Interaction volume radius: 5 \u00c5
Interaction volume height: 20 \u00c5
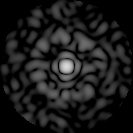
Disorder parameter: 0.8578